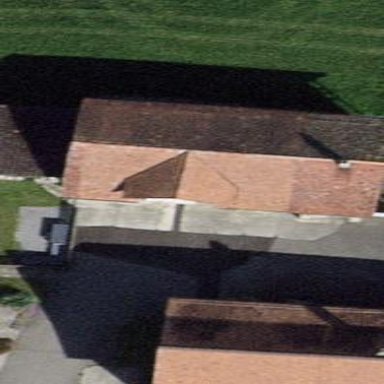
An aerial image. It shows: Gabled shed with roof tiles.